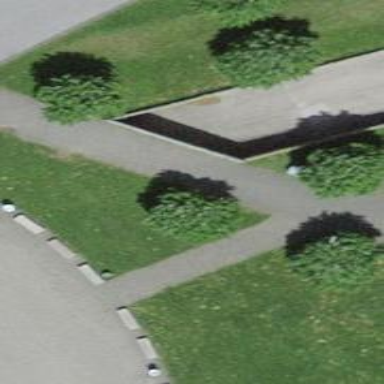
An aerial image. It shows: Parking entrance.